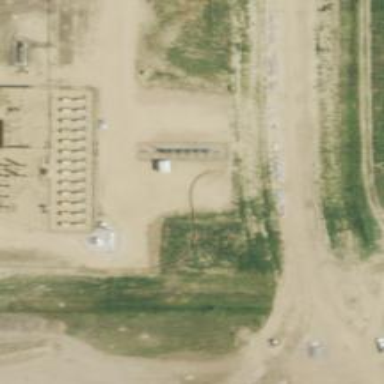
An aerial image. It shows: Petroleum well.